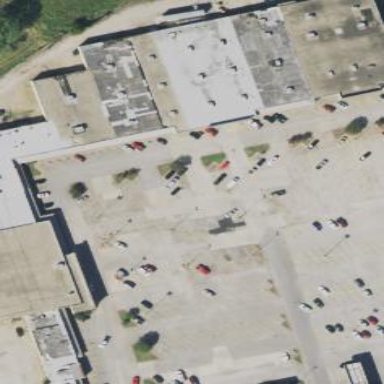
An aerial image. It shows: Retail building.